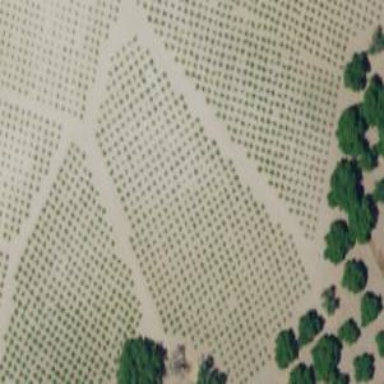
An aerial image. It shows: Vineyard growing grapes.